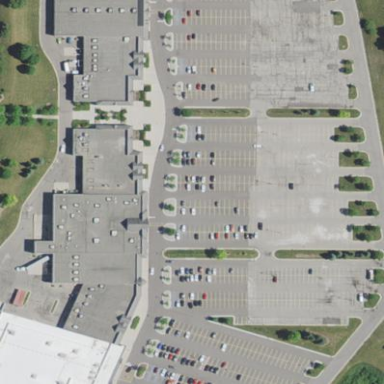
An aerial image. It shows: Parking area with park and ride facility.